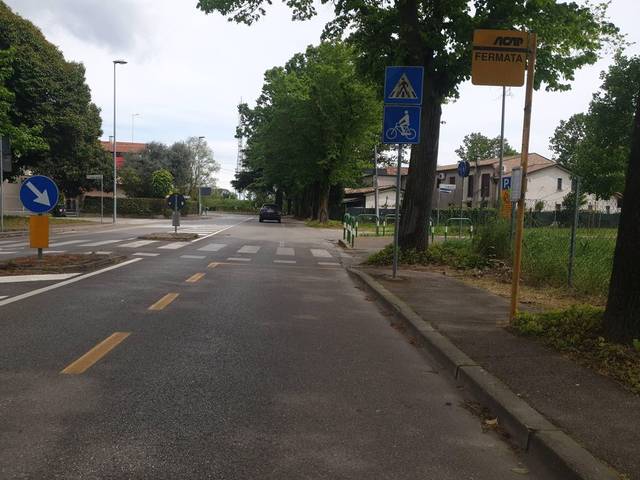
Region: Italy
Coordinates: 45.392, 11.907